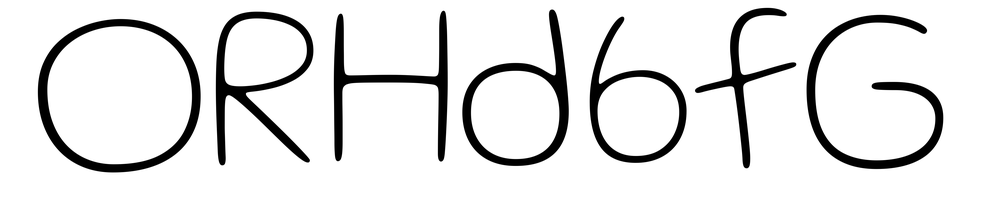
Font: Gluten_Thin